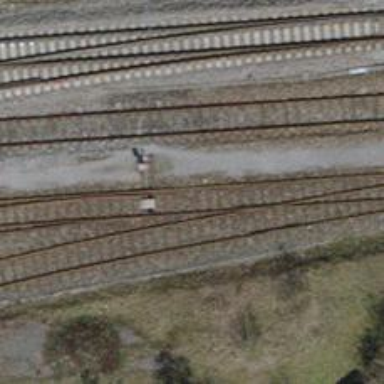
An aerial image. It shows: Railway switch.